Question: I'm trying to run a task on the Worker Role. I added a file named 'Startup.cmd' with the following content:
'''
icacls "PDFs" /grant Users:(OI)(CI)F
EXIT /B 0
'''
All this does is give the 'Users' group full control to the 'PDFs' folder. The task does run because the Microsoft Azure Activity Log window shows the message 'Details: Starting role... Application startup tasks are running. [2015-02-04T23:39:28Z]' when the Worker Role is deployed. I then log into the machine using Remote Desktop and the security on the folder is not as expected. I then try to run the command manually and I see this:

The file has some weird characters which is making the command fail: 'icacls'.
Can Azure Publishing be causing this?
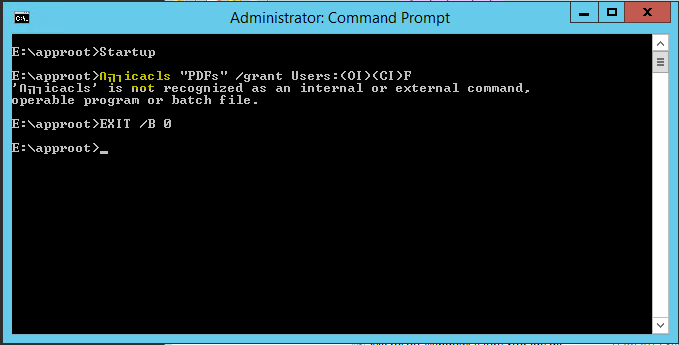
Answer: It looks like your script is being saved with a <URL>. Try saving the script as ascii or as UTF-8 without a BOM. That might work out better for you.